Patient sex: M
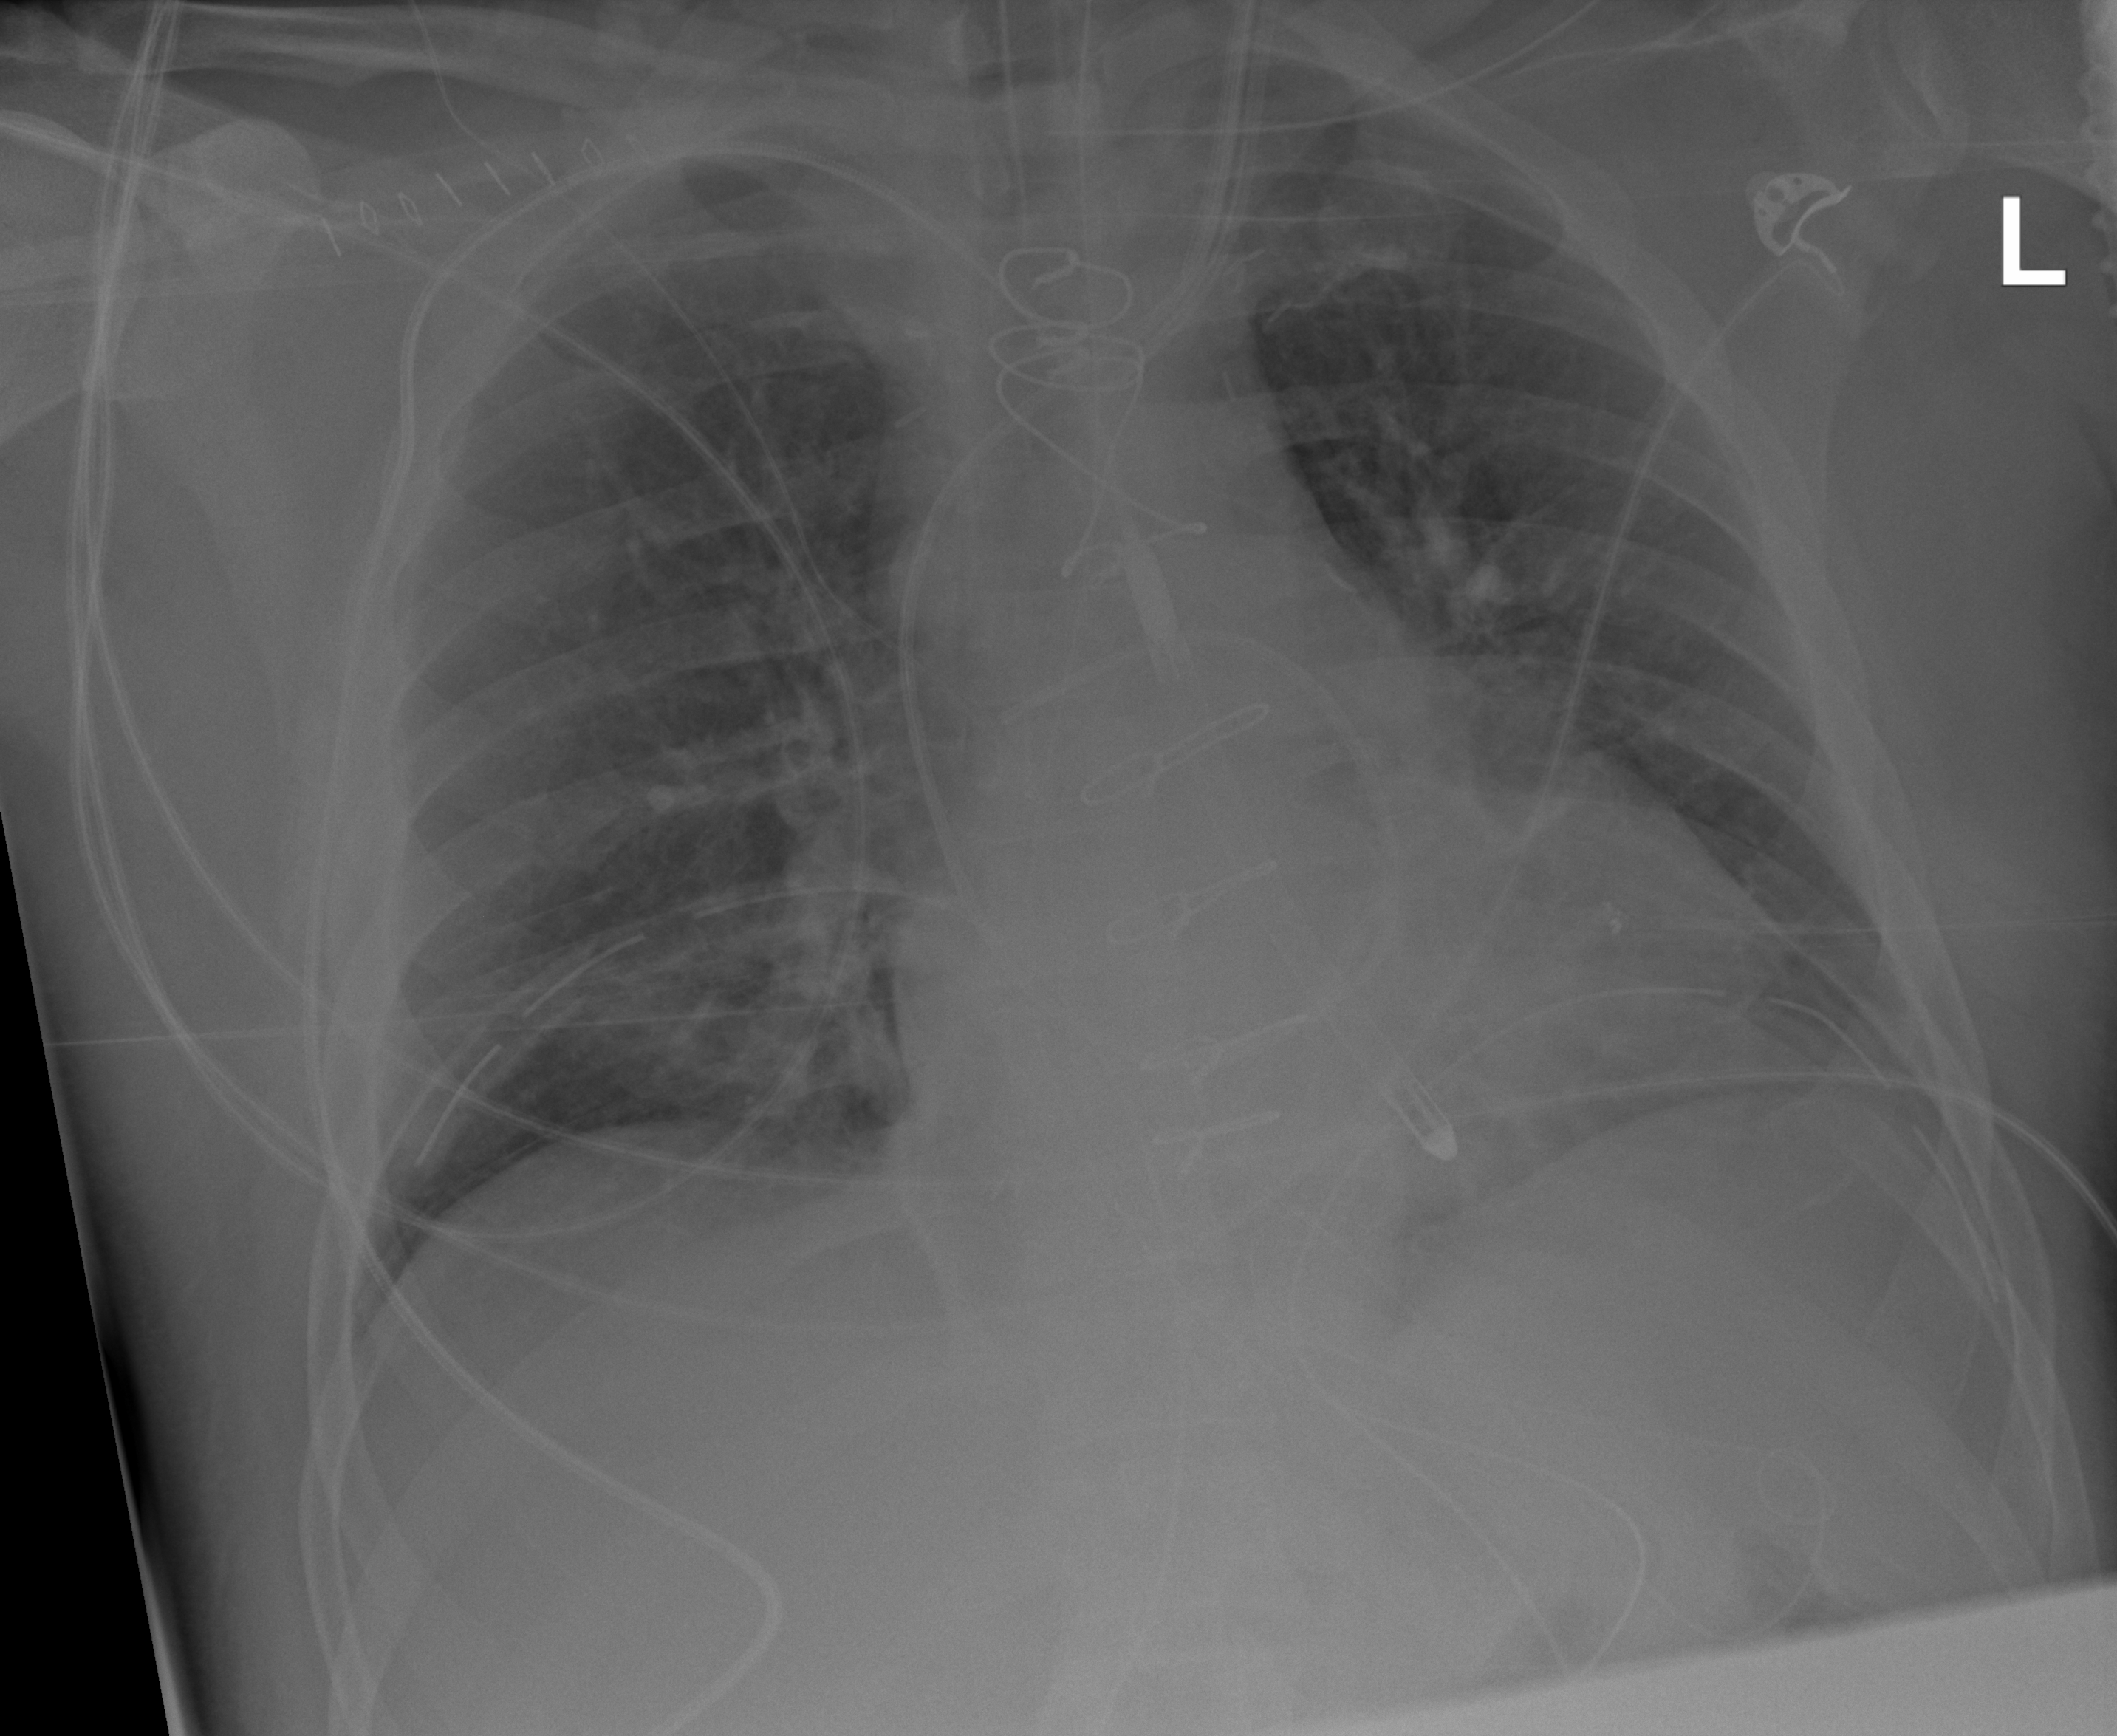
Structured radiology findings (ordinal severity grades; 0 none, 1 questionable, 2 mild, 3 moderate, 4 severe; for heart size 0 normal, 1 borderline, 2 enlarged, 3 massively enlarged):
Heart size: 1
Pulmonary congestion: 2
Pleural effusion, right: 0
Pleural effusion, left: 0
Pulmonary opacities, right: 0
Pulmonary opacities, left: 2
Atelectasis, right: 0
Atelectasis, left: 2